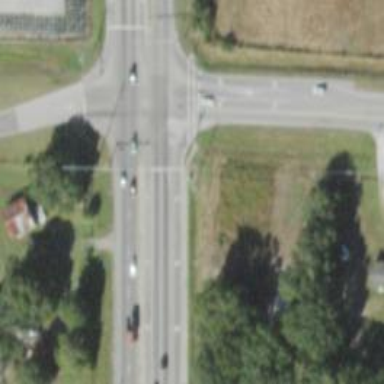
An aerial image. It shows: Solid stop line on the road marking.